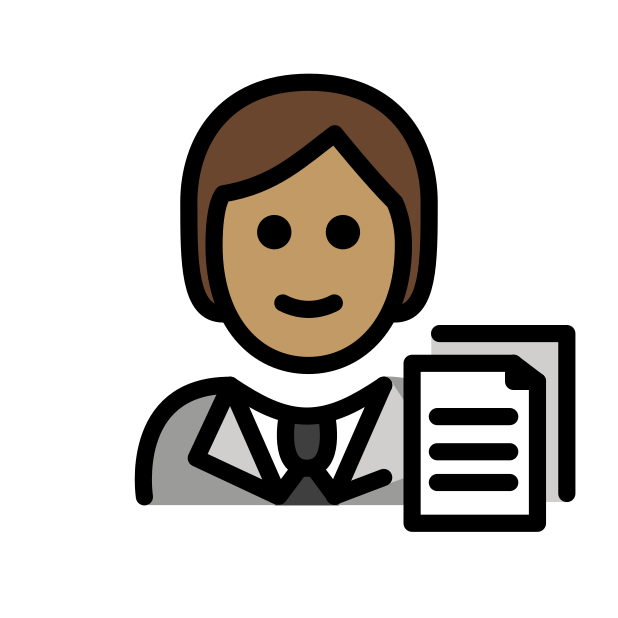
office worker: medium skin tone